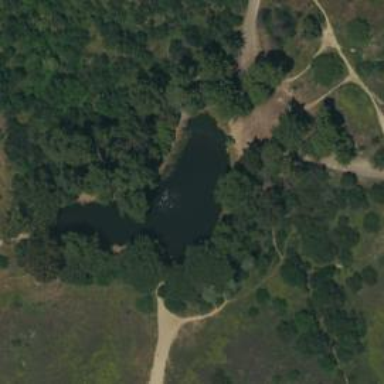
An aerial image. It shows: Lake with natural water.